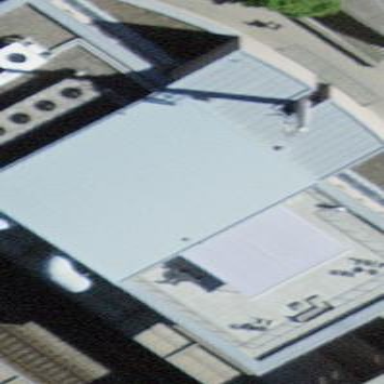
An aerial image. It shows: Transportation building.